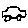
Label: car